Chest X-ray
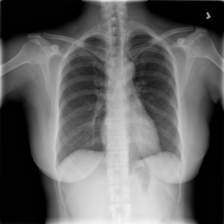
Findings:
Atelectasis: negative
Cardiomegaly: negative
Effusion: negative
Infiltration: negative
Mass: negative
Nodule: negative
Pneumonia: negative
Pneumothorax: negative
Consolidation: negative
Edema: negative
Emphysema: negative
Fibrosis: negative
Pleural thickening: negative
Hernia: negative